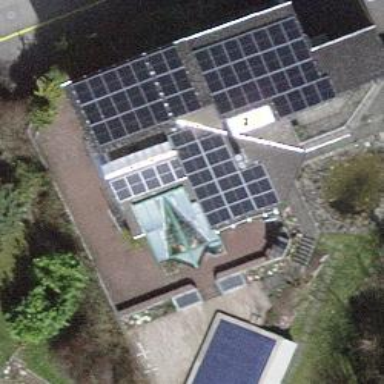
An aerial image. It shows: Solar power generator using photovoltaic panels.